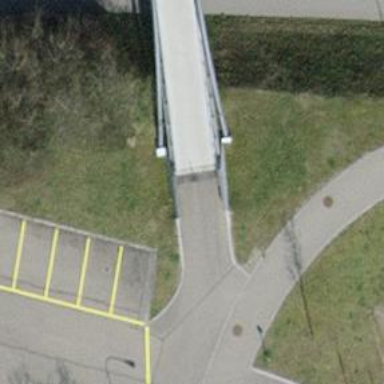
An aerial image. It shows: Concrete path on bridge.